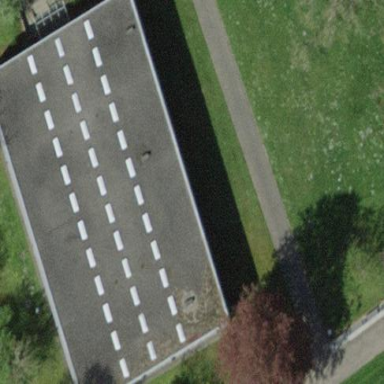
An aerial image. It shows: Flat-roofed school building.